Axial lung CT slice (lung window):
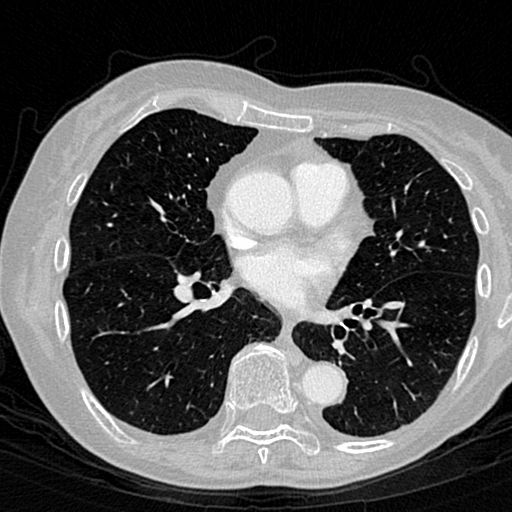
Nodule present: no